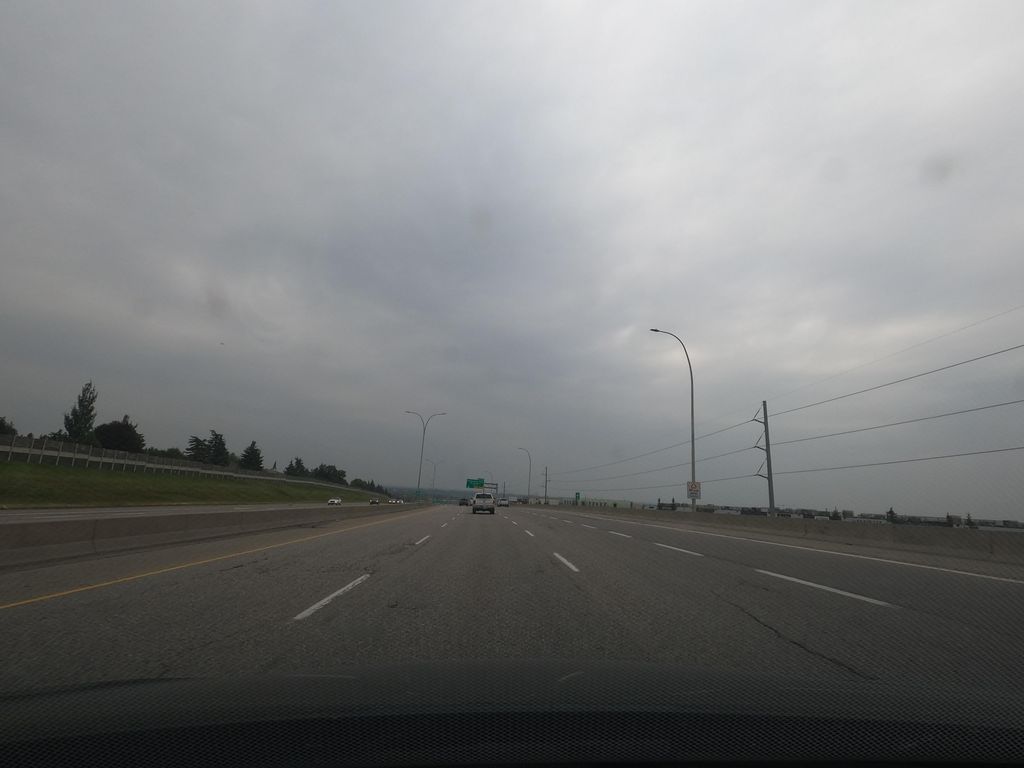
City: calgary